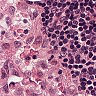
Metastatic tissue present: no